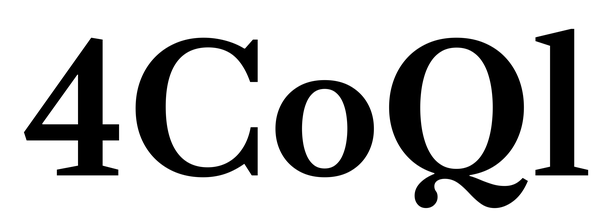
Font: LibreCaslonText_SemiBold